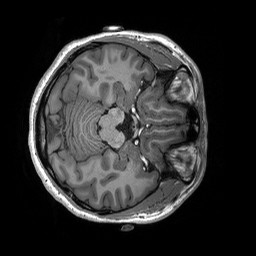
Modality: T1w
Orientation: axial
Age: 23
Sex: female
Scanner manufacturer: siemens
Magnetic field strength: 3 T
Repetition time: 2.53 s
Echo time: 0.00227 s